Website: crate-barrel
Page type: gifting
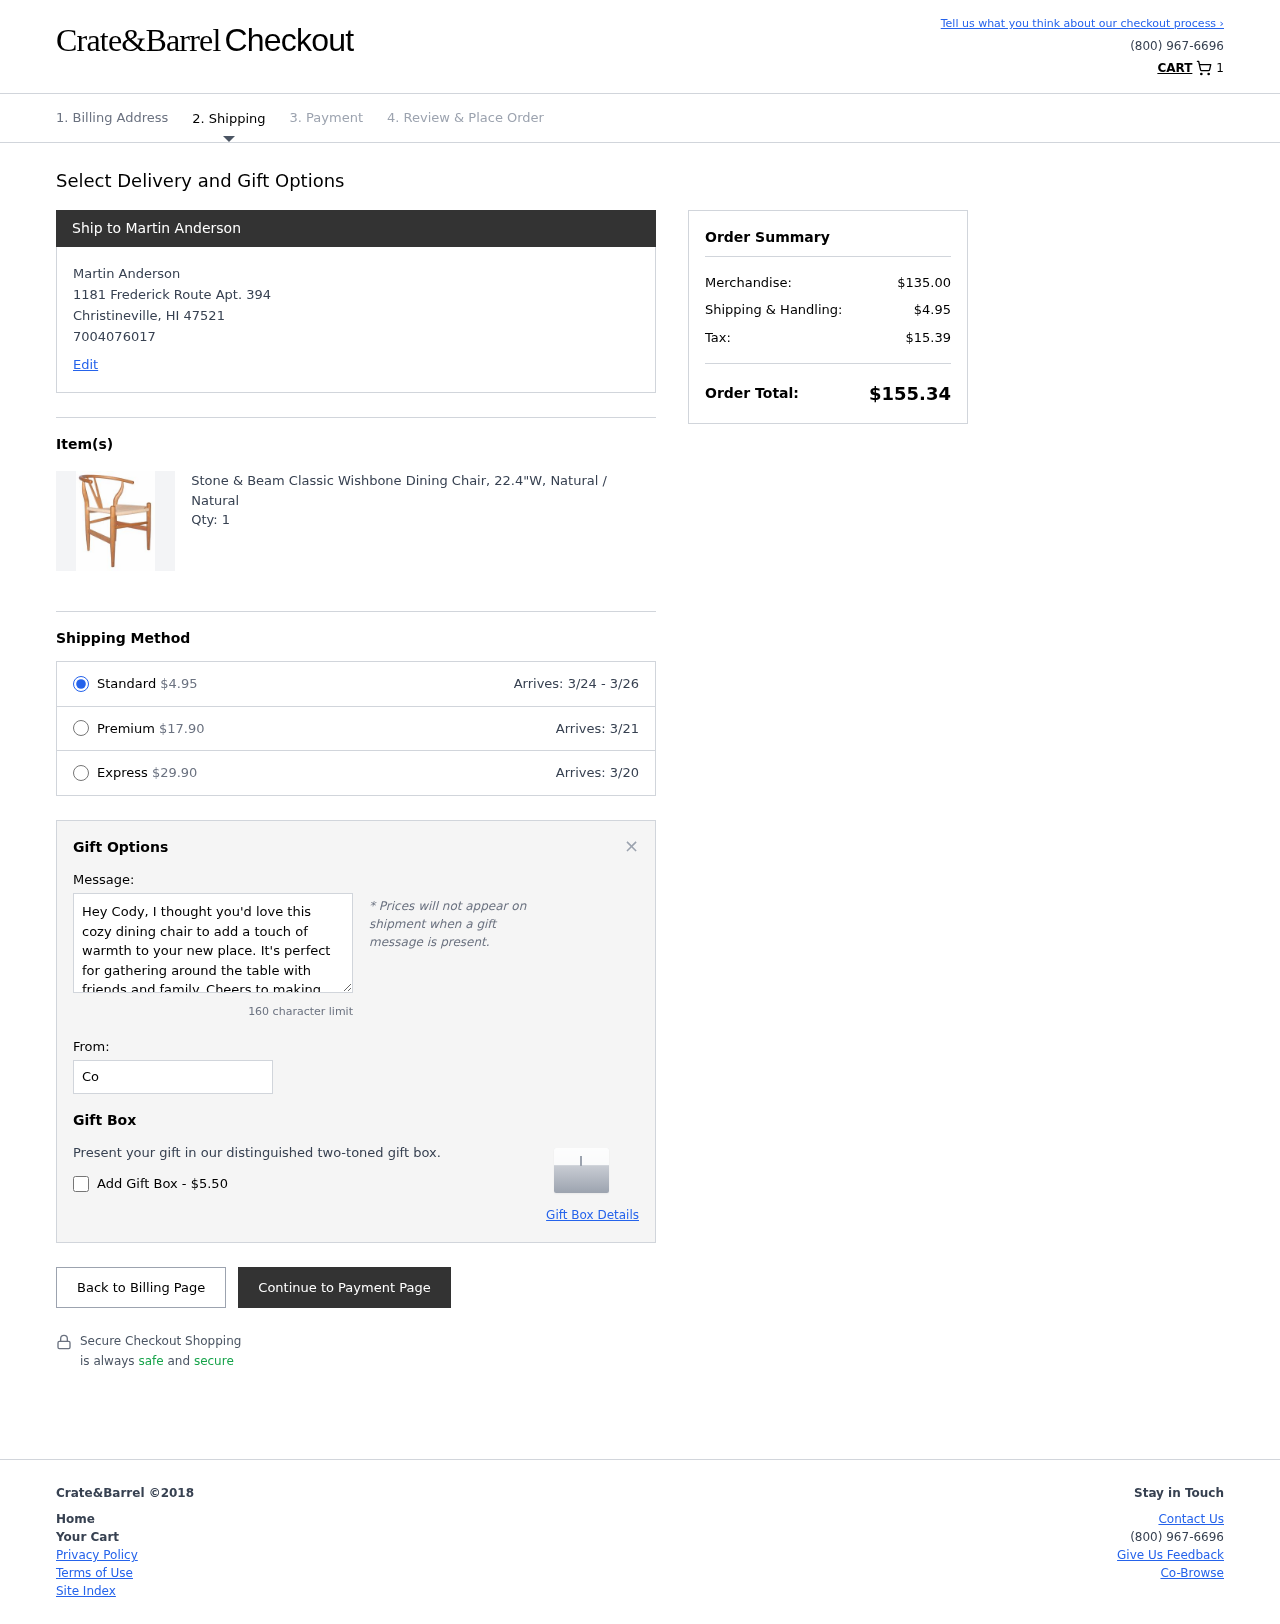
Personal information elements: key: PII_CITY
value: Christineville
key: PII_FULLNAME
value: Martin Anderson
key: PII_GIFT_FIRSTNAME
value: Cody
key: PII_GIFT_MESSAGE
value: Hey Cody, I thought you'd love this cozy dining chair to add a touch of warmth to your new place. It's perfect for gathering around the table with friends and family. Cheers to making new memories!
Martin
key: PII_PHONE
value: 7004076017
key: PII_POSTCODE
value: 47521
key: PII_STATE_ABBR
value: HI
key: PII_STREET
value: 1181 Frederick Route Apt. 394
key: PII_FULLNAME2
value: Martin Anderson
Product elements: key: PRODUCT1_NAME
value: Stone & Beam Classic Wishbone Dining Chair, 22.4"W, Natural / Natural
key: PRODUCT1_QUANTITY
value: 1
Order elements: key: ORDER_NUM_ITEMS
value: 1
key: ORDER_SHIPPING_COST
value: $4.95
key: ORDER_DELIVERY_DATE_RANGE
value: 3/24 - 3/26
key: ORDER_PREMIUM_SHIPPING
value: $17.90
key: ORDER_PREMIUM_DATE
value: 3/21
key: ORDER_EXPRESS_SHIPPING
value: $29.90
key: ORDER_EXPRESS_DATE
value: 3/20
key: ORDER_SUBTOTAL
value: $135.00
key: ORDER_TAX
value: $15.39
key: ORDER_TOTAL
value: $155.34